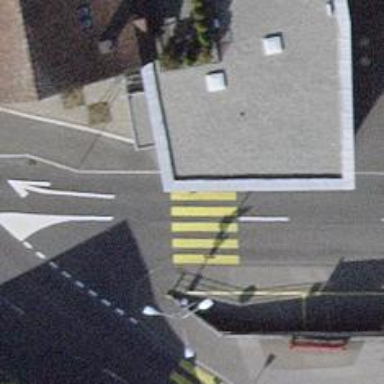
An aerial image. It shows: Marked zebra crossing on the road.